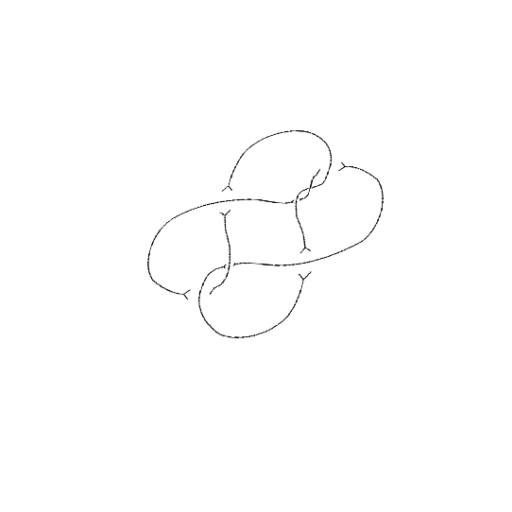
Crossing number: 7